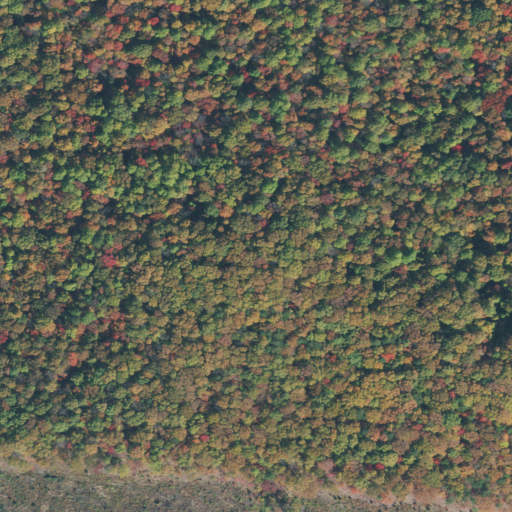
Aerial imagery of mountain in Tennessee named Mitchell Knob containing deciduous forest and grassland